Question: If I create a simple class like the following:
'''
public class TestClass
{
public Task TestMethod(int someParameter)
{
return Task.FromResult(someParameter);
}
public async Task TestMethod(bool someParameter)
{
await Task.FromResult(someParameter);
}
}
'''
and examine it within NDepend, it shows that the 'TestMethod' taking a bool and being 'async Task' has a struct generated for it with an enumerator, the enumerator state machine and some additional stuff.

Why does the compiler generate a struct called 'TestClass+<TestMethod>d__0' with an enumerator for the async method?
It seems to generate more IL than what the actual method produces. In this example, the compiler generates 35 lines of IL for my class, while it generates 81 lines of IL for the struct. It's also increasing the complexity of the compiled code and causing NDepend to flag it for several rule violations.
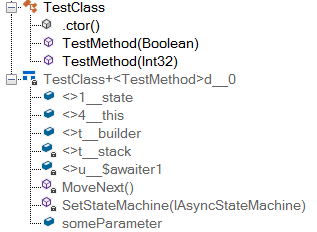
Answer: This is because the 'async' and 'await' keywords are just syntactical sugar for something called <URL>.
There are no special IL instructions to support the creation of asynchronous methods. Instead, an async method can be seen as kind of a state machine somehow.
I will try to make this example as short as possible:
'''
[TestClass]
public class AsyncTest
{
[TestMethod]
public async Task RunTest_1()
{
var result = await GetStringAsync();
Console.WriteLine(result);
}
private async Task AppendLineAsync(StringBuilder builder, string text)
{
await Task.Delay(1000);
builder.AppendLine(text);
}
public async Task<string> GetStringAsync()
{
// Code before first await
var builder = new StringBuilder();
var secondLine = "Second Line";
// First await
await AppendLineAsync(builder, "First Line");
// Inner synchronous code
builder.AppendLine(secondLine);
// Second await
await AppendLineAsync(builder, "Third Line");
// Return
return builder.ToString();
}
}
'''
This is some async code as you've probably become used to: Our 'GetStringAsync' method at first creates a 'StringBuilder' synchronously, then it awaits some asynchronous methods and finally it returns the result. How would this be implemented if there was no 'await' keyword?
Add the following code to the 'AsyncTest' class:
'''
[TestMethod]
public async Task RunTest_2()
{
var result = await GetStringAsyncWithoutAwait();
Console.WriteLine(result);
}
public Task<string> GetStringAsyncWithoutAwait()
{
// Code before first await
var builder = new StringBuilder();
var secondLine = "Second Line";
return new StateMachine(this, builder, secondLine).CreateTask();
}
private class StateMachine
{
private readonly AsyncTest instance;
private readonly StringBuilder builder;
private readonly string secondLine;
private readonly TaskCompletionSource<string> completionSource;
private int state = 0;
public StateMachine(AsyncTest instance, StringBuilder builder, string secondLine)
{
this.instance = instance;
this.builder = builder;
this.secondLine = secondLine;
this.completionSource = new TaskCompletionSource<string>();
}
public Task<string> CreateTask()
{
DoWork();
return this.completionSource.Task;
}
private void DoWork()
{
switch (this.state)
{
case 0:
goto state_0;
case 1:
goto state_1;
case 2:
goto state_2;
}
state_0:
this.state = 1;
// First await
var firstAwaiter = this.instance.AppendLineAsync(builder, "First Line")
.GetAwaiter();
firstAwaiter.OnCompleted(DoWork);
return;
state_1:
this.state = 2;
// Inner synchronous code
this.builder.AppendLine(this.secondLine);
// Second await
var secondAwaiter = this.instance.AppendLineAsync(builder, "Third Line")
.GetAwaiter();
secondAwaiter.OnCompleted(DoWork);
return;
state_2:
// Return
var result = this.builder.ToString();
this.completionSource.SetResult(result);
}
}
'''
So obviously the code before the first 'await' keyword just stays the same. Everything else is converted to a state machine which uses 'goto' statements to execute your previous code piecewise. Every time one of the awaited tasks is completed, the state machine advances to the next step.
This example is oversimplified to clarify what happens behind the scenes. Add error handling and some 'foreach'-Loops in your async method, and the state machine gets much more complex.
By the way, there is another construct in C# that does such a thing: the 'yield' keyword. This also generates a state machine and the code looks quite similar to what 'await' produces.
For further reading, look into <URL> which takes a deeper look into the generated state machine.